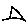
Label: triangle